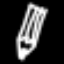
Label: pencil